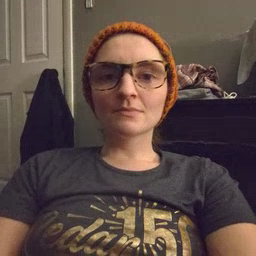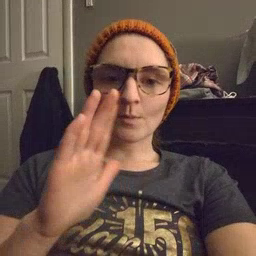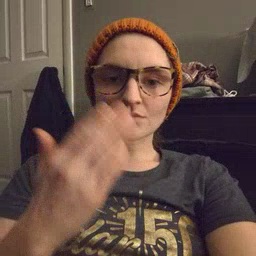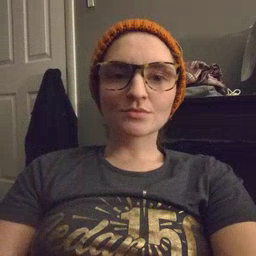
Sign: book